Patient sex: M
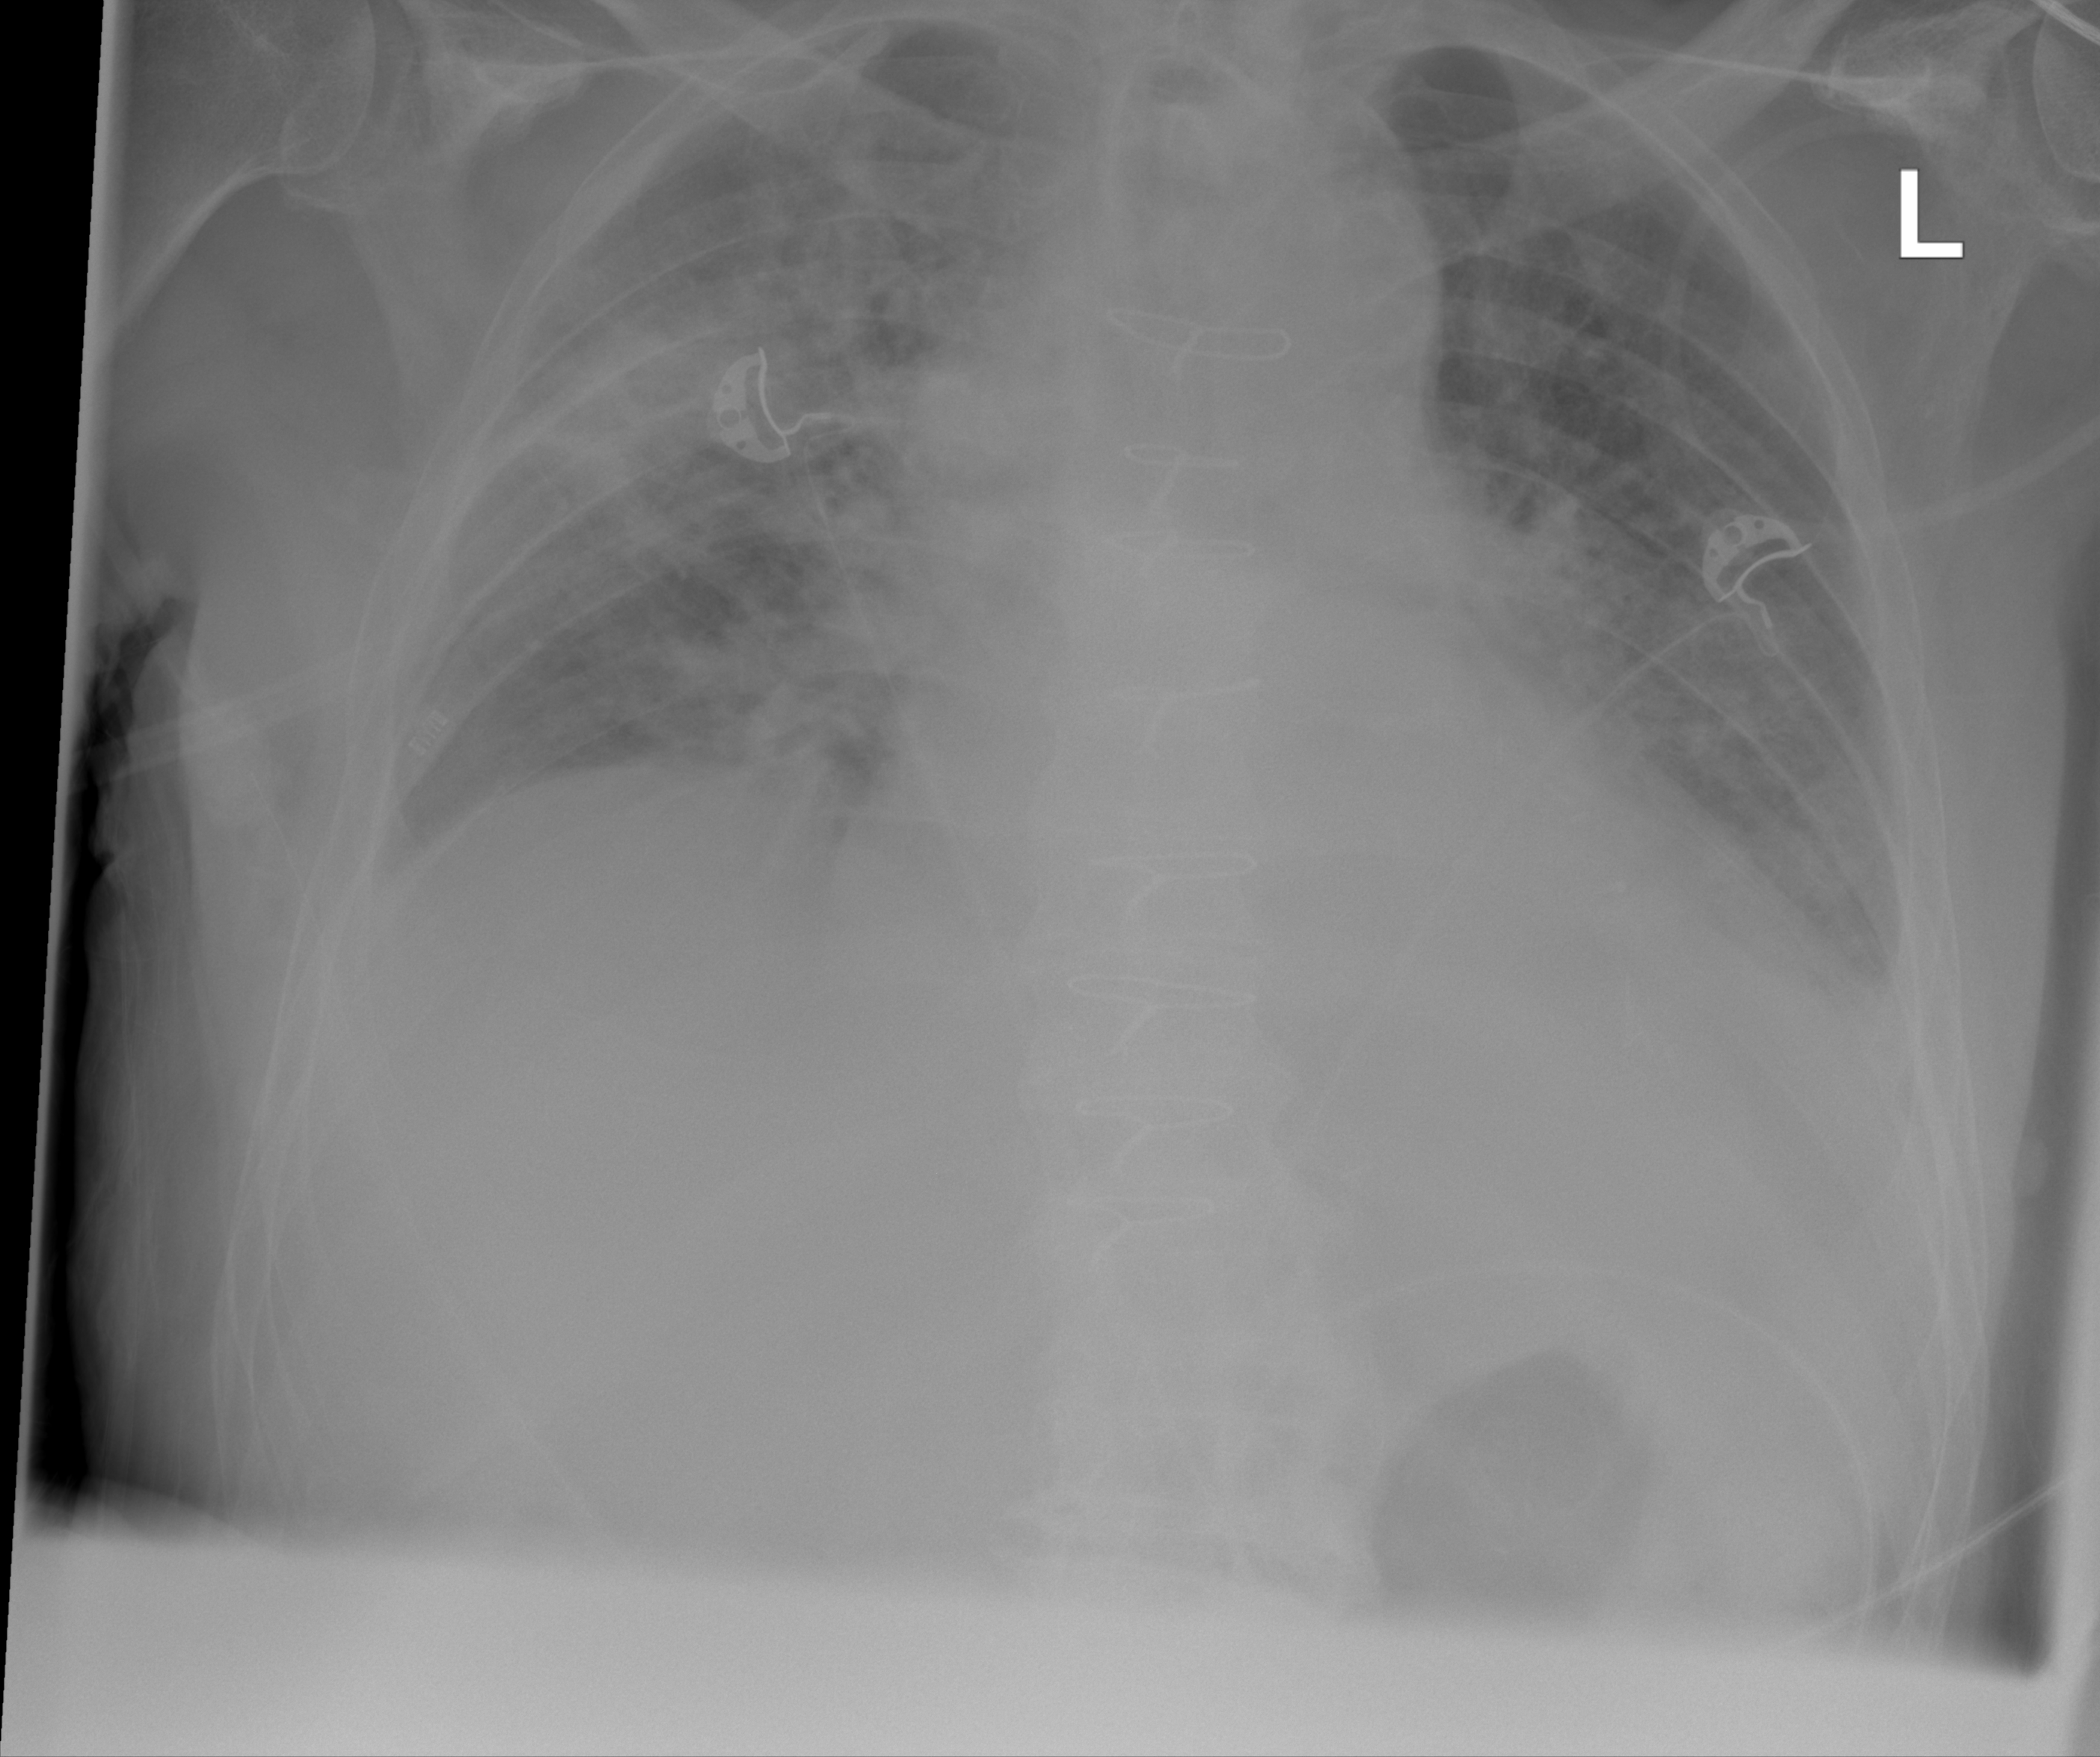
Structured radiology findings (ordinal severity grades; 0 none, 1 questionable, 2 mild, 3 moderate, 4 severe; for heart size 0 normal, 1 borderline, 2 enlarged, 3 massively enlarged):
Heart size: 2
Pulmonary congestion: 3
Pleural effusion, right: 2
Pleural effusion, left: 2
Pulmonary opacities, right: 3
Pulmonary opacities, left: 0
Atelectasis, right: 0
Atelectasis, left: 2